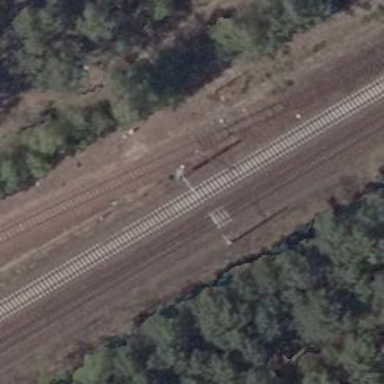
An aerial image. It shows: Railway switch with the turnout on the left side.